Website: lowes
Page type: billing-address
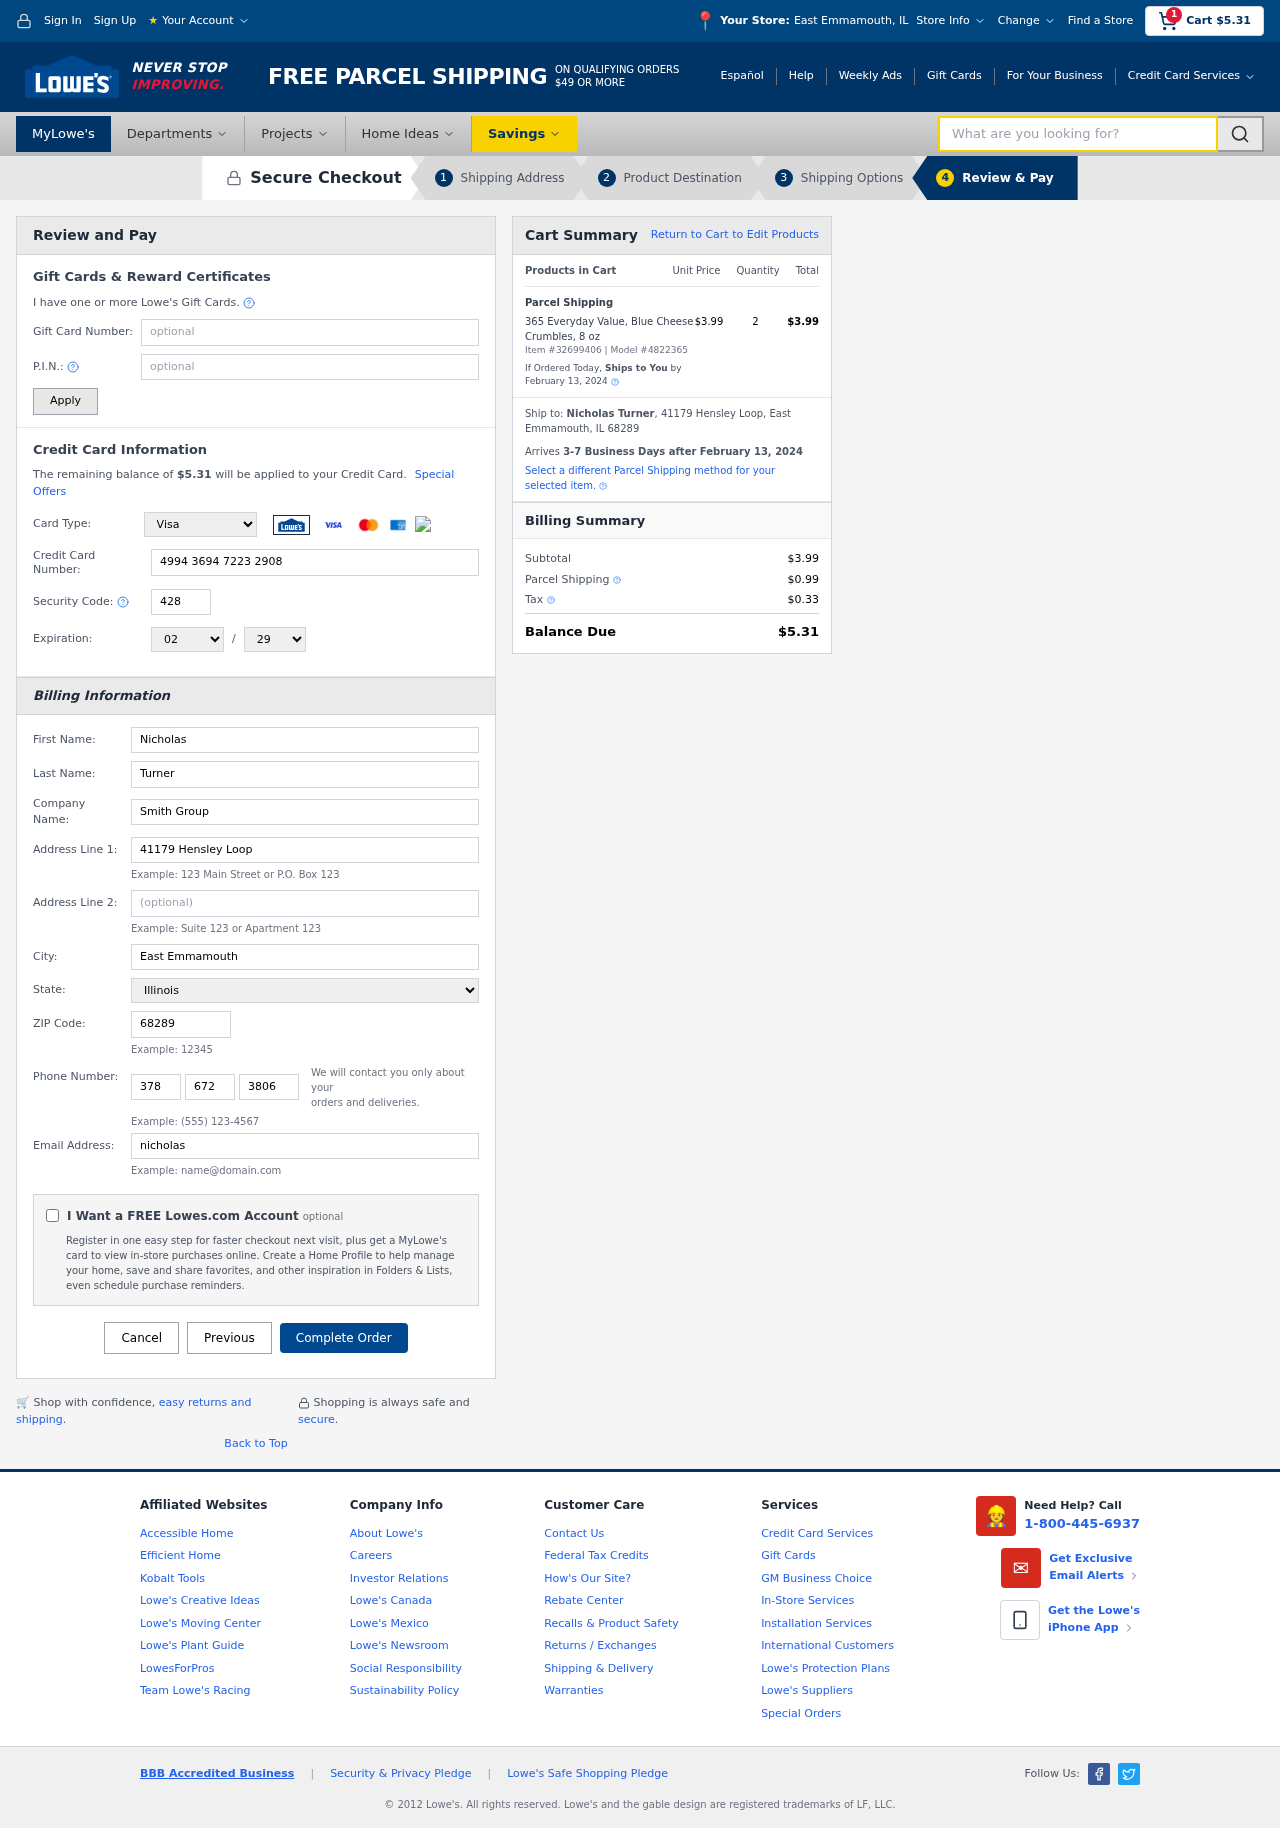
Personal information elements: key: PII_CARD_CVV
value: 428
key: PII_CARD_EXPIRY_MONTH
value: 02
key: PII_CARD_EXPIRY_YEAR
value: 29
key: PII_CARD_NUMBER
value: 4994 3694 7223 2908
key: PII_CARD_TYPE
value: Visa
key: PII_CITY
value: East Emmamouth
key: PII_CITY_STATE
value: East Emmamouth, IL
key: PII_COMPANY
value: Smith Group
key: PII_EMAIL
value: nicholas.turner@gmail.com
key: PII_FIRSTNAME
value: Nicholas
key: PII_FULLNAME
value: Nicholas Turner
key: PII_LASTNAME
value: Turner
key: PII_PHONE_AREA
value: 378
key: PII_PHONE_PREFIX
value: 672
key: PII_PHONE_SUFFIX
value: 3806
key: PII_POSTCODE
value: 68289
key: PII_STATE
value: Illinois
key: PII_STREET
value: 41179 Hensley Loop
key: PII_CITY_STATE_ZIP
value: East Emmamouth, IL 68289
Product elements: key: PRODUCT1_NAME
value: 365 Everyday Value, Blue Cheese Crumbles, 8 oz
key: PRODUCT1_PRICE
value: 3.99
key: PRODUCT1_QUANTITY
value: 2
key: PRODUCT_ITEM_NUMBER
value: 32699406
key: PRODUCT_MODEL_NUMBER
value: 4822365
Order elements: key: ORDER_SUBTOTAL
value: $5.31
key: ORDER_TOTAL
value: $5.31
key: ORDER_SHIPPING_DATE
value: February 13, 2024
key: ORDER_SUBTOTAL
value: $3.99
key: ORDER_DELIVERY_DATE
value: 3-7 Business Days after February 13, 2024
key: ORDER_SHIPPING_DATE2
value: February 13, 2024
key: ORDER_SUBTOTAL2
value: $3.99
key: ORDER_SHIPPING_COST
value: $0.99
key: ORDER_TAX
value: $0.33
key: ORDER_TOTAL2
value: $5.31
Search elements: key: HEADER_SEARCH
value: What are you looking for?